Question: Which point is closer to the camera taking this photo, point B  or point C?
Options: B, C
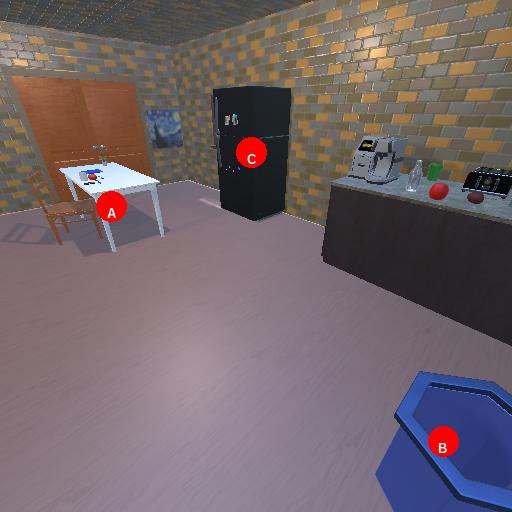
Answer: B